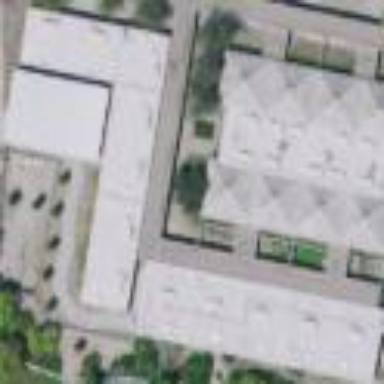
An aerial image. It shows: Educational building.